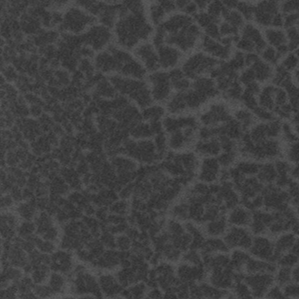
Label: frost